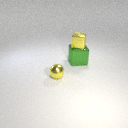
large green metal cube behind small yellow metal sphere